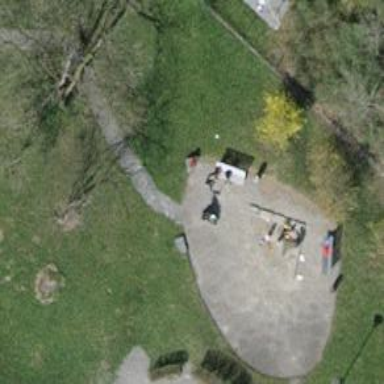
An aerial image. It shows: Bench.